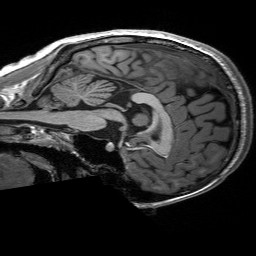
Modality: T1w
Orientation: sagittal
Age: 18
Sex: female
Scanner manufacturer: siemens
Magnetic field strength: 3 T
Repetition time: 2.53 s
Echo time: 0.00227 s